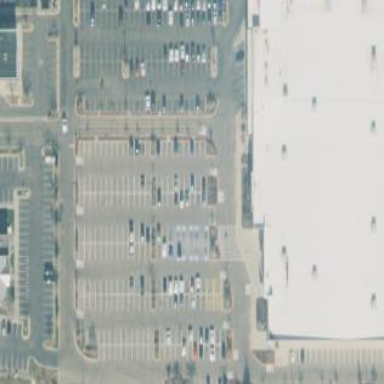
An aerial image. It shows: Retail area.